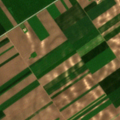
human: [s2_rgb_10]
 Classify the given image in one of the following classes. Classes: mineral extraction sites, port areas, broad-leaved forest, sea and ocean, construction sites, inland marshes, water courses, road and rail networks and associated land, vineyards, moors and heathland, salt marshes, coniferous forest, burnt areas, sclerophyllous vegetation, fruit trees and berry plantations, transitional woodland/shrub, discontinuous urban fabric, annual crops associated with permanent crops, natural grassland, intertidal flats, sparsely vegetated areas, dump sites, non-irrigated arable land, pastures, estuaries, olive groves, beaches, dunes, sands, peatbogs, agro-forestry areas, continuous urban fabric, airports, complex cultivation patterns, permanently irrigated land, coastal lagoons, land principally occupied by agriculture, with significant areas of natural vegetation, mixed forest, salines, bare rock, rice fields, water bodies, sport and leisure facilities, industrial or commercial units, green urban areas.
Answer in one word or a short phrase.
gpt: non-irrigated arable land